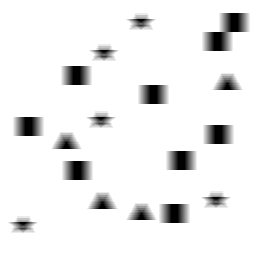
Squares: 9
Triangles: 4
Stars: 5
Total shapes: 18